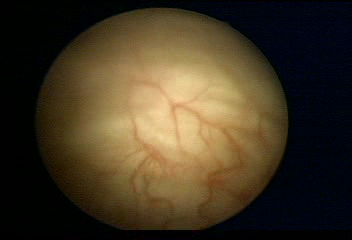
Modality: WLC
Class: Normal mucosa
Bladder cancer association: No